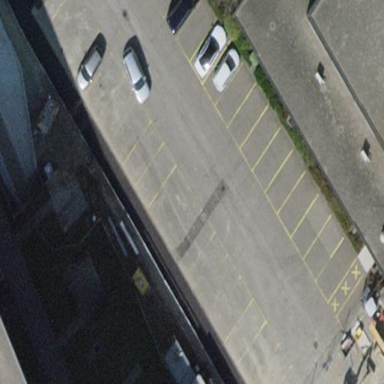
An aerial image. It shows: Parking area.